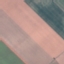
Land use / land cover: AnnualCrop